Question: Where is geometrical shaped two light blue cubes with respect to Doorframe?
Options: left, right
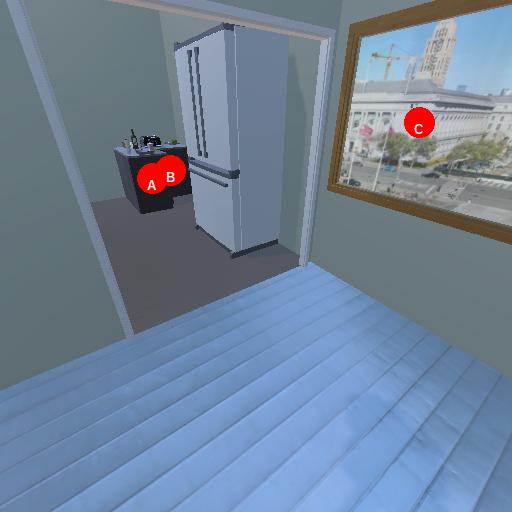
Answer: left